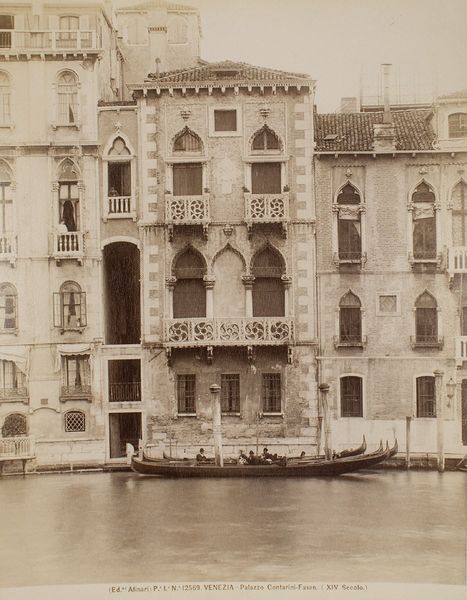
Titel: Palazzo Contarini-Fasan, Venedig
Künstler: Fratelli Alinari
Standort: Hamburg
Institution: Museum für Kunst und Gewerbe Hamburg
Schlagwörter: architektur, kanal, boot, kutter, foto, fotografie, photographie, palast, photo, gondel, canal, architekturfotografie, grande, albumin, lichtbild, reisefotografie, historische, architekturphotographie, bildwerke, angewandte und bildende kunst, hessische systematik, schwarzweißpositivverfahren, silbersalzverfahren, schwarzweißfotografie, gebäude, örtlichkeit, straße, stätte, reisephotographie, albuminpapier